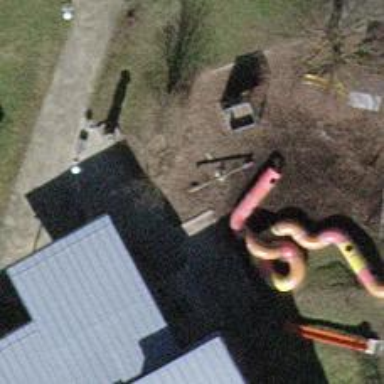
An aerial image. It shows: Seesaw in the playground.